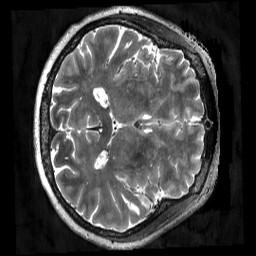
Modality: T2w
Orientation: axial
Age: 65
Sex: female
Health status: healthy
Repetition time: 3.2 s
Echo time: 0.563 s